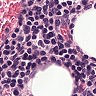
Metastatic tissue present: no